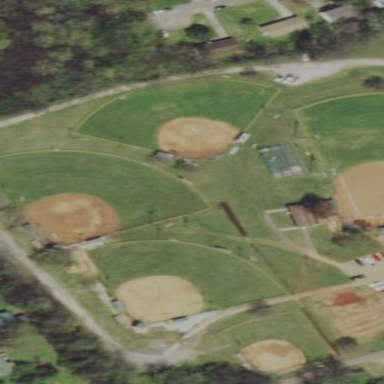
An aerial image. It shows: Baseball pitch for leisure land.